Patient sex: M
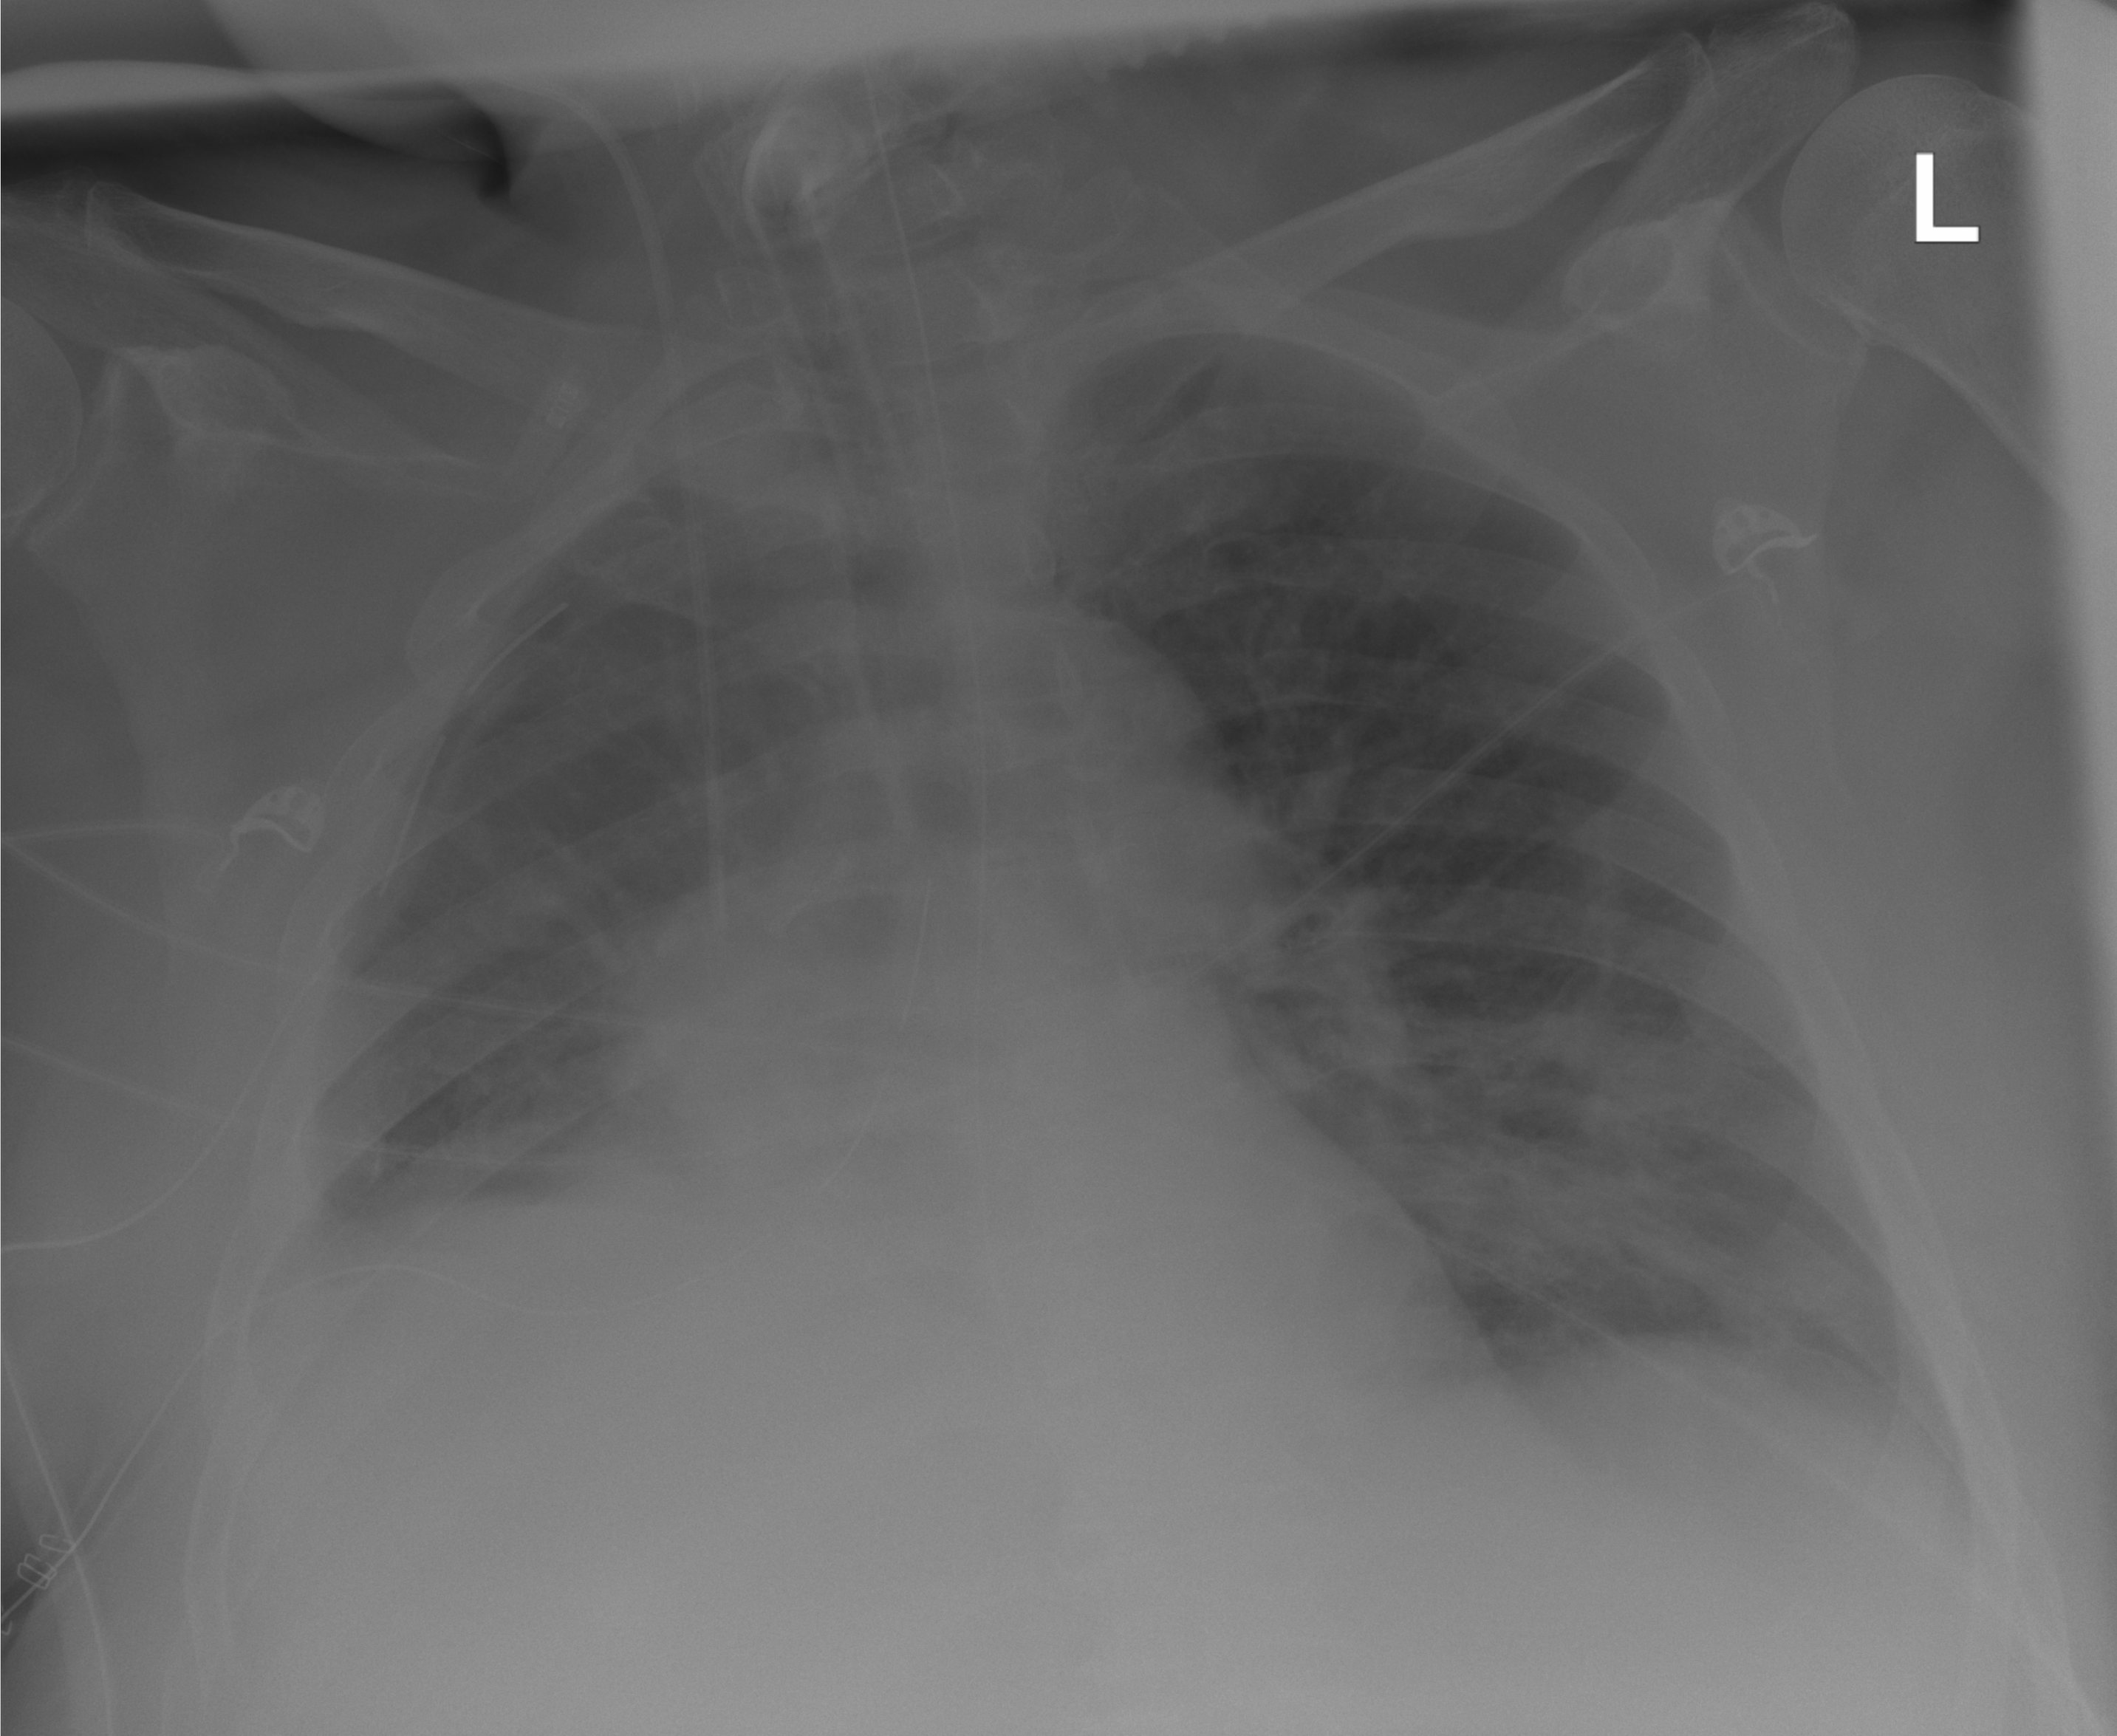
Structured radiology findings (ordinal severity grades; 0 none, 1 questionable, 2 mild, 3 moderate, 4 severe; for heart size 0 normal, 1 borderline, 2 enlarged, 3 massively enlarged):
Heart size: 0
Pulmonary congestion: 2
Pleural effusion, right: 2
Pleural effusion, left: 0
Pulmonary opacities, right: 0
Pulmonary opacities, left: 2
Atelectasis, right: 2
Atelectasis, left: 1